Question: I am sending mail from my hosting server through this PHP code :
'''
mail("myemail@gmail.com", "Subject: Verify Eg Net Solution ID", $randStr , "From: Egnetsolution@gmail.com" );
'''
In 'myemail@gmail.com' the email is send but there is a warning that is saying :
'''
"This message may not have been sent by: Egnetsolution@gmail.com Learn more Report phishing"
'''

What I have to do in my hosting domain server. I will really appreciate you if you can give me a solution.
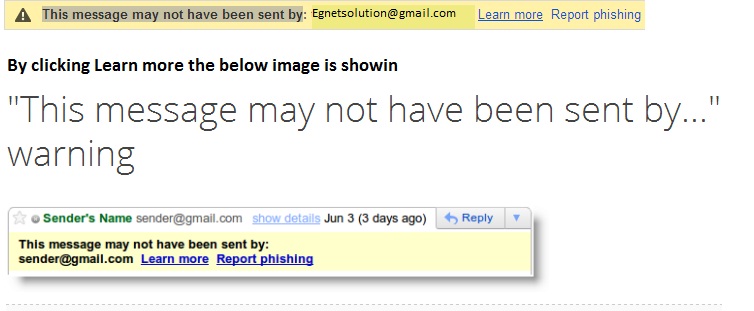
Answer: <URL>
> You can either set up google apps for your site and get a
Username@yourwebsite.com gmail account (<URL>, or
You will need to set up an e-mail address on your current server that
is Username@yourwebsite.com and use that as the $mail->from address.Your E-Mail recipients are receiving the message because you are
telling google to send an e-mail from your server, and then you are
telling them that the mail is coming from gmail, which it isn't, it's
coming from your personal server. Since the from address and your
server address don't match, they flag it as spam. This is googles way
of preventing spam, to them it would be the same if you put
$mail->from(YOURMOM@LOL.com). The e-mail would still send, but your
domain name does not match the @ address.